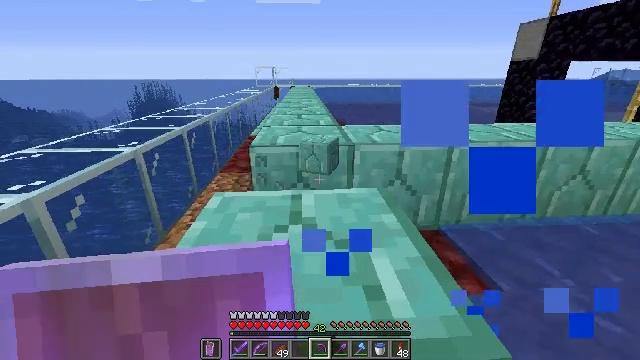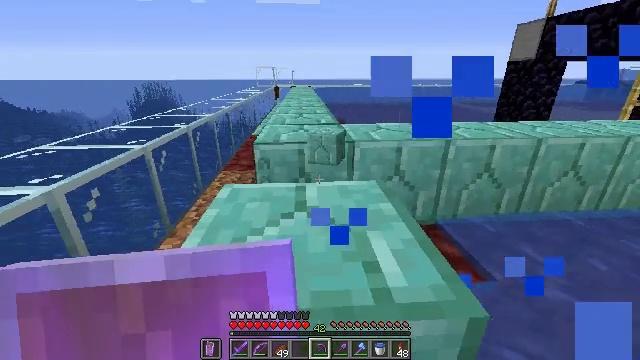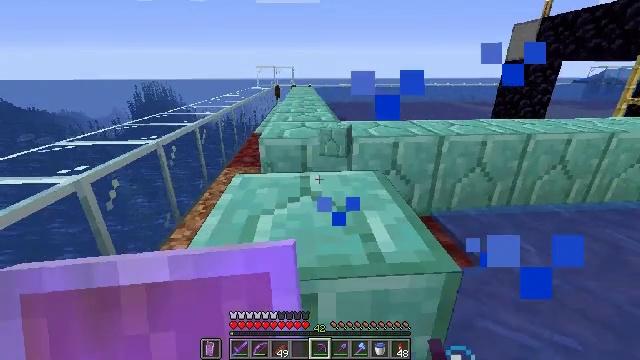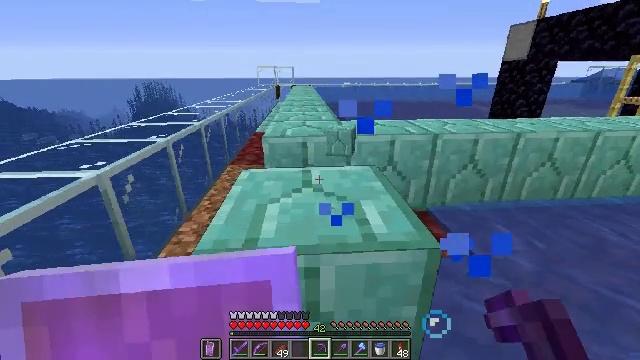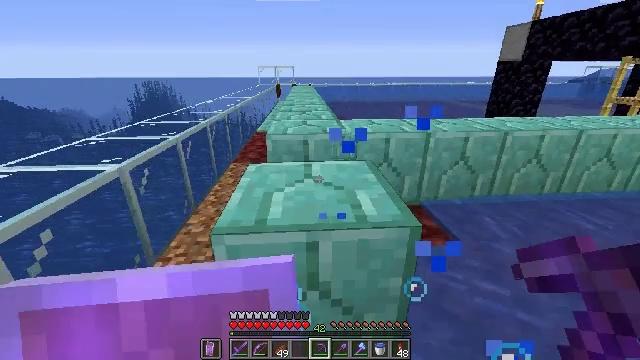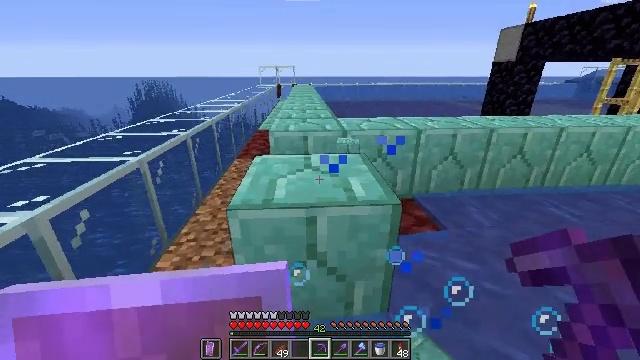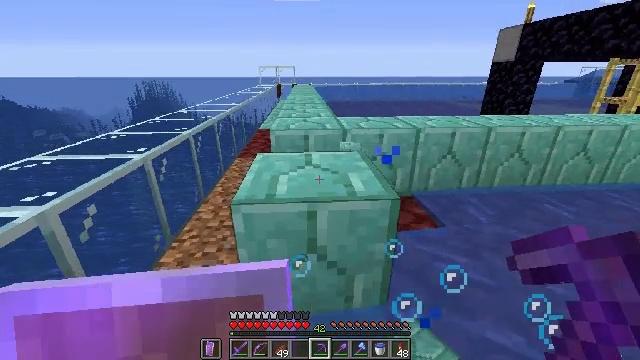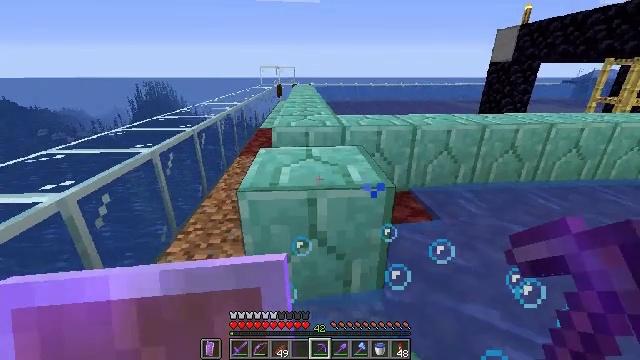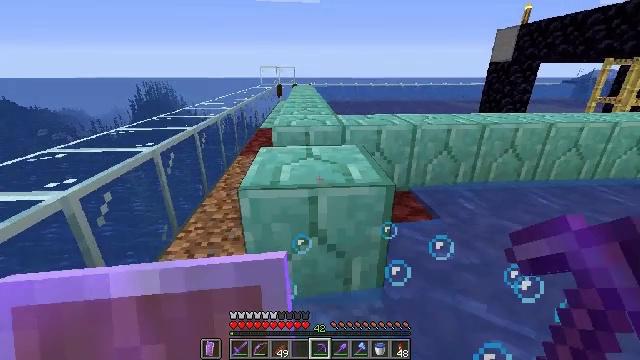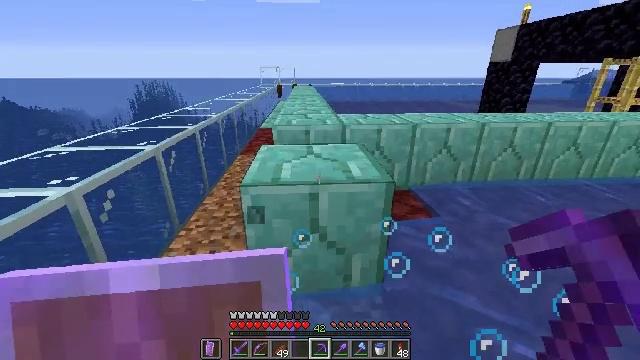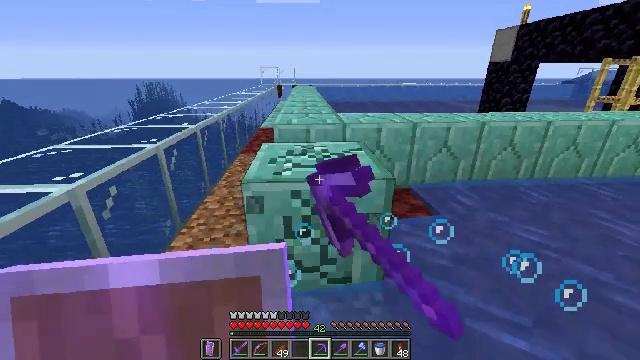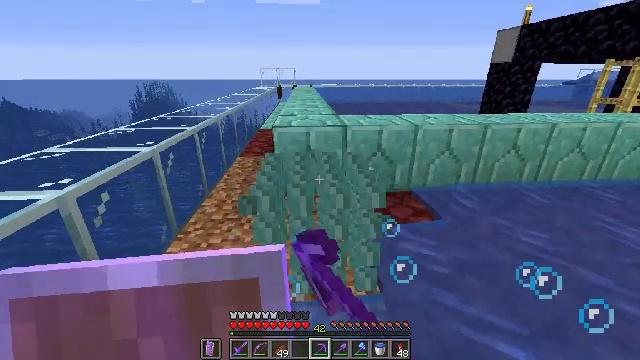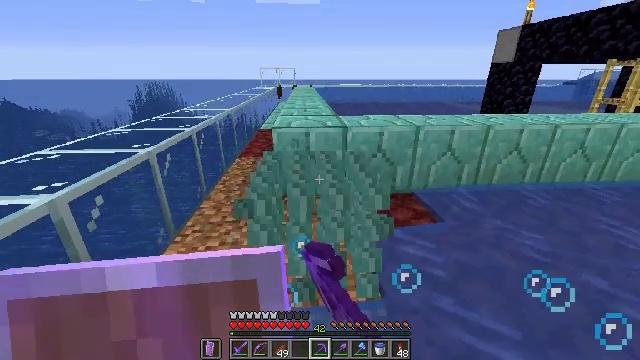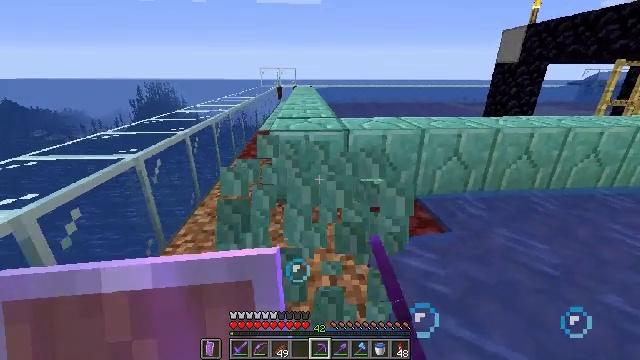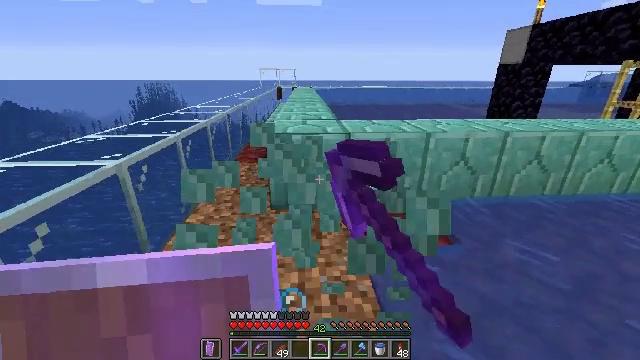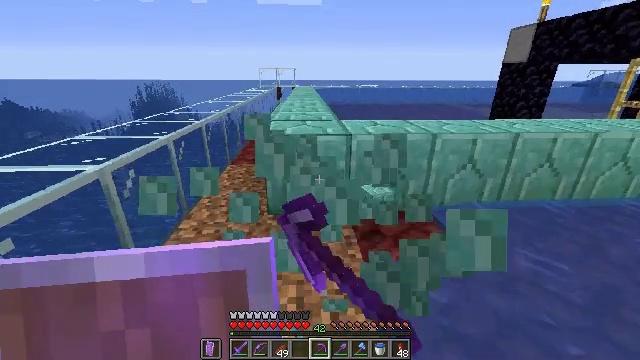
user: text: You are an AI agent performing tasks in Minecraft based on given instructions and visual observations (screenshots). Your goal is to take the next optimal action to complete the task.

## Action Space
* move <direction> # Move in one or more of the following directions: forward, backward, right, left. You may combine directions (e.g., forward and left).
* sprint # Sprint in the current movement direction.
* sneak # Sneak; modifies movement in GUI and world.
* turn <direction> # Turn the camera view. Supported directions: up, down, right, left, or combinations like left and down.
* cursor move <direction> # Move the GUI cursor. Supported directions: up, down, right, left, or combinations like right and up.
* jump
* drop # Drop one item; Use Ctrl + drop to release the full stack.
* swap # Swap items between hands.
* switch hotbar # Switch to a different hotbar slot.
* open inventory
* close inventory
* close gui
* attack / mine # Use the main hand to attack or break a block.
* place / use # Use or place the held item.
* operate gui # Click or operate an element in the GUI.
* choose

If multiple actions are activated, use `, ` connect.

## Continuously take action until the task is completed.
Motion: motion action
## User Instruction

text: Retrieve prismarine bricks from the structure.
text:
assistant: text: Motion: move back
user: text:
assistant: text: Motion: move back
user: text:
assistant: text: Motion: move back
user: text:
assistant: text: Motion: move back
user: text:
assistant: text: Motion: move back
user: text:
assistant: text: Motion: no_op
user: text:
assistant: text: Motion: no_op
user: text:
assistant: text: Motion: no_op
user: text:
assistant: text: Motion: attack / mine
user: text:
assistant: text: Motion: attack / mine
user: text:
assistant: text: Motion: move forward, attack / mine
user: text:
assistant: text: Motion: move forward, attack / mine
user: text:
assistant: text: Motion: move forward, attack / mine
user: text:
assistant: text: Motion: move forward, attack / mine
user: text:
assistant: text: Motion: move forward, attack / mine
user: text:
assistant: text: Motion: move forward, attack / mine
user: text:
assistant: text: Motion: attack / mine
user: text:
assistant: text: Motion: attack / mine
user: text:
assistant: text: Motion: attack / mine
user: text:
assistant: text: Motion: move forward, attack / mine
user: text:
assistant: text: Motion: move forward, attack / mine
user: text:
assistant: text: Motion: move forward, attack / mine
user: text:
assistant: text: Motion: move forward, attack / mine
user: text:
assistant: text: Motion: move forward, attack / mine
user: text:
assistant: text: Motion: attack / mine
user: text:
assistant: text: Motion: attack / mine
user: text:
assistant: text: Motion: attack / mine
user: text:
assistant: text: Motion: move forward, turn left and up, attack / mine
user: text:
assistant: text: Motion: move forward, turn up, attack / mine
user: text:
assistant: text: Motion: move forward, attack / mine